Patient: sex M, age 49
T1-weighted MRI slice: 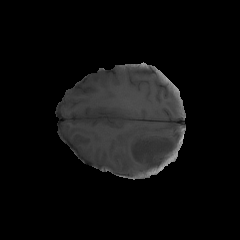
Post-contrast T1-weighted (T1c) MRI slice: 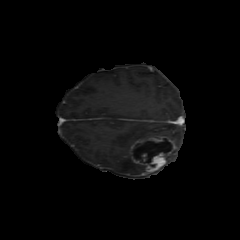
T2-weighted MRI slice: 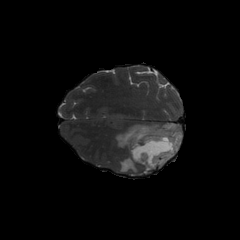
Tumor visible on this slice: yes
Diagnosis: Astrocytoma, IDH-mutant
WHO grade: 4